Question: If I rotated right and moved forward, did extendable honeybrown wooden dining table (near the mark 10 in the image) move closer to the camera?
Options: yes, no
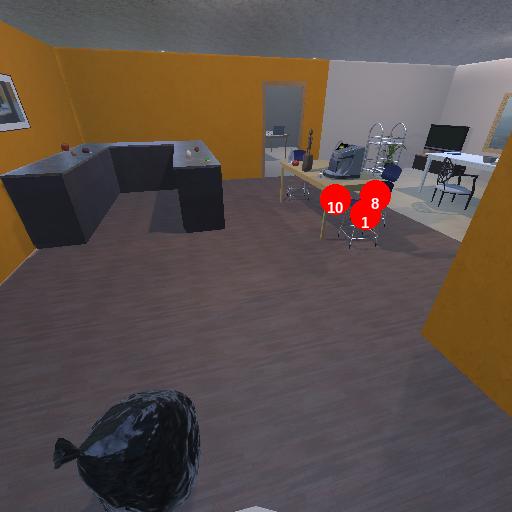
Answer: yes